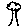
Label: tree